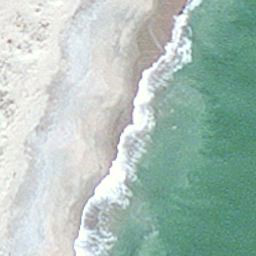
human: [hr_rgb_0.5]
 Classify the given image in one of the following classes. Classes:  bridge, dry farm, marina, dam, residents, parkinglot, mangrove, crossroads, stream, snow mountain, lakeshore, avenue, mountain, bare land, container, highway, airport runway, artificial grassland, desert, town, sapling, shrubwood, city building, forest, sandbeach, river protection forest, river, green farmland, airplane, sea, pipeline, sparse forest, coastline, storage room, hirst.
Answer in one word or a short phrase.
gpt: coastline